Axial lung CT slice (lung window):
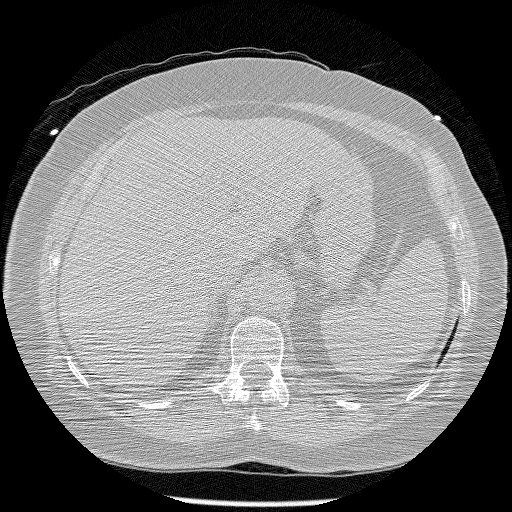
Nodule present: no